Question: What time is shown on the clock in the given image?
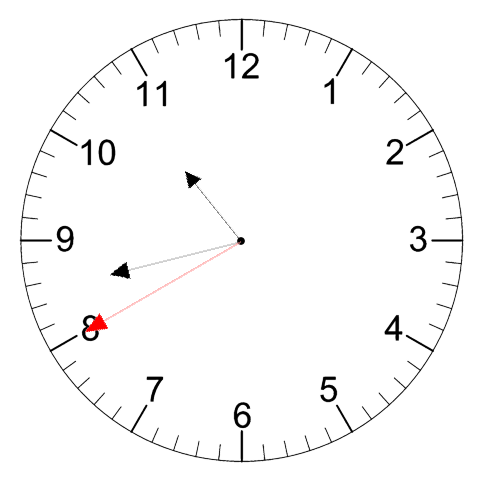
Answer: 10:42:40